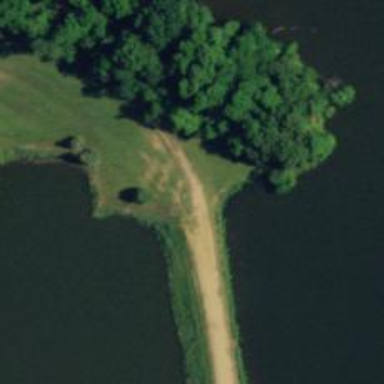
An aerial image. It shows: Service road with embankment and causeway.